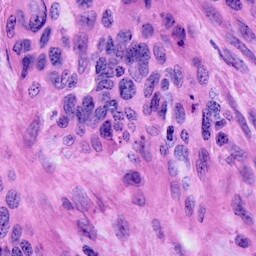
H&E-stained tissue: Cervix